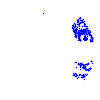
Particle: electron